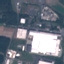
Land use / land cover class: Industrial